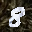
Label: 8